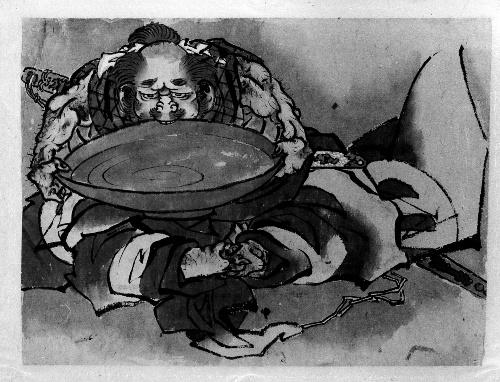
Artist: Katsushika Hokusai
Artist bio: Japanese, Tokyo (Edo) 1760–1849 Tokyo (Edo)
Date: 18th–19th century
Object type: Drawing
Classification: Paintings
Medium: Ink and color on paper
Culture: Japan
Period: Edo period (1615–1868)
Dimensions: 9 3/8 x 13 15/16 in. (23.8 x 35.4 cm)
Department: Asian Art
Credit line: Gift of Annette Young, in memory of her brother, Innis Young, 1956
Accession year: 1956
Repository: Metropolitan Museum of Art, New York, NY
Tags: Drinking|Wine|Men